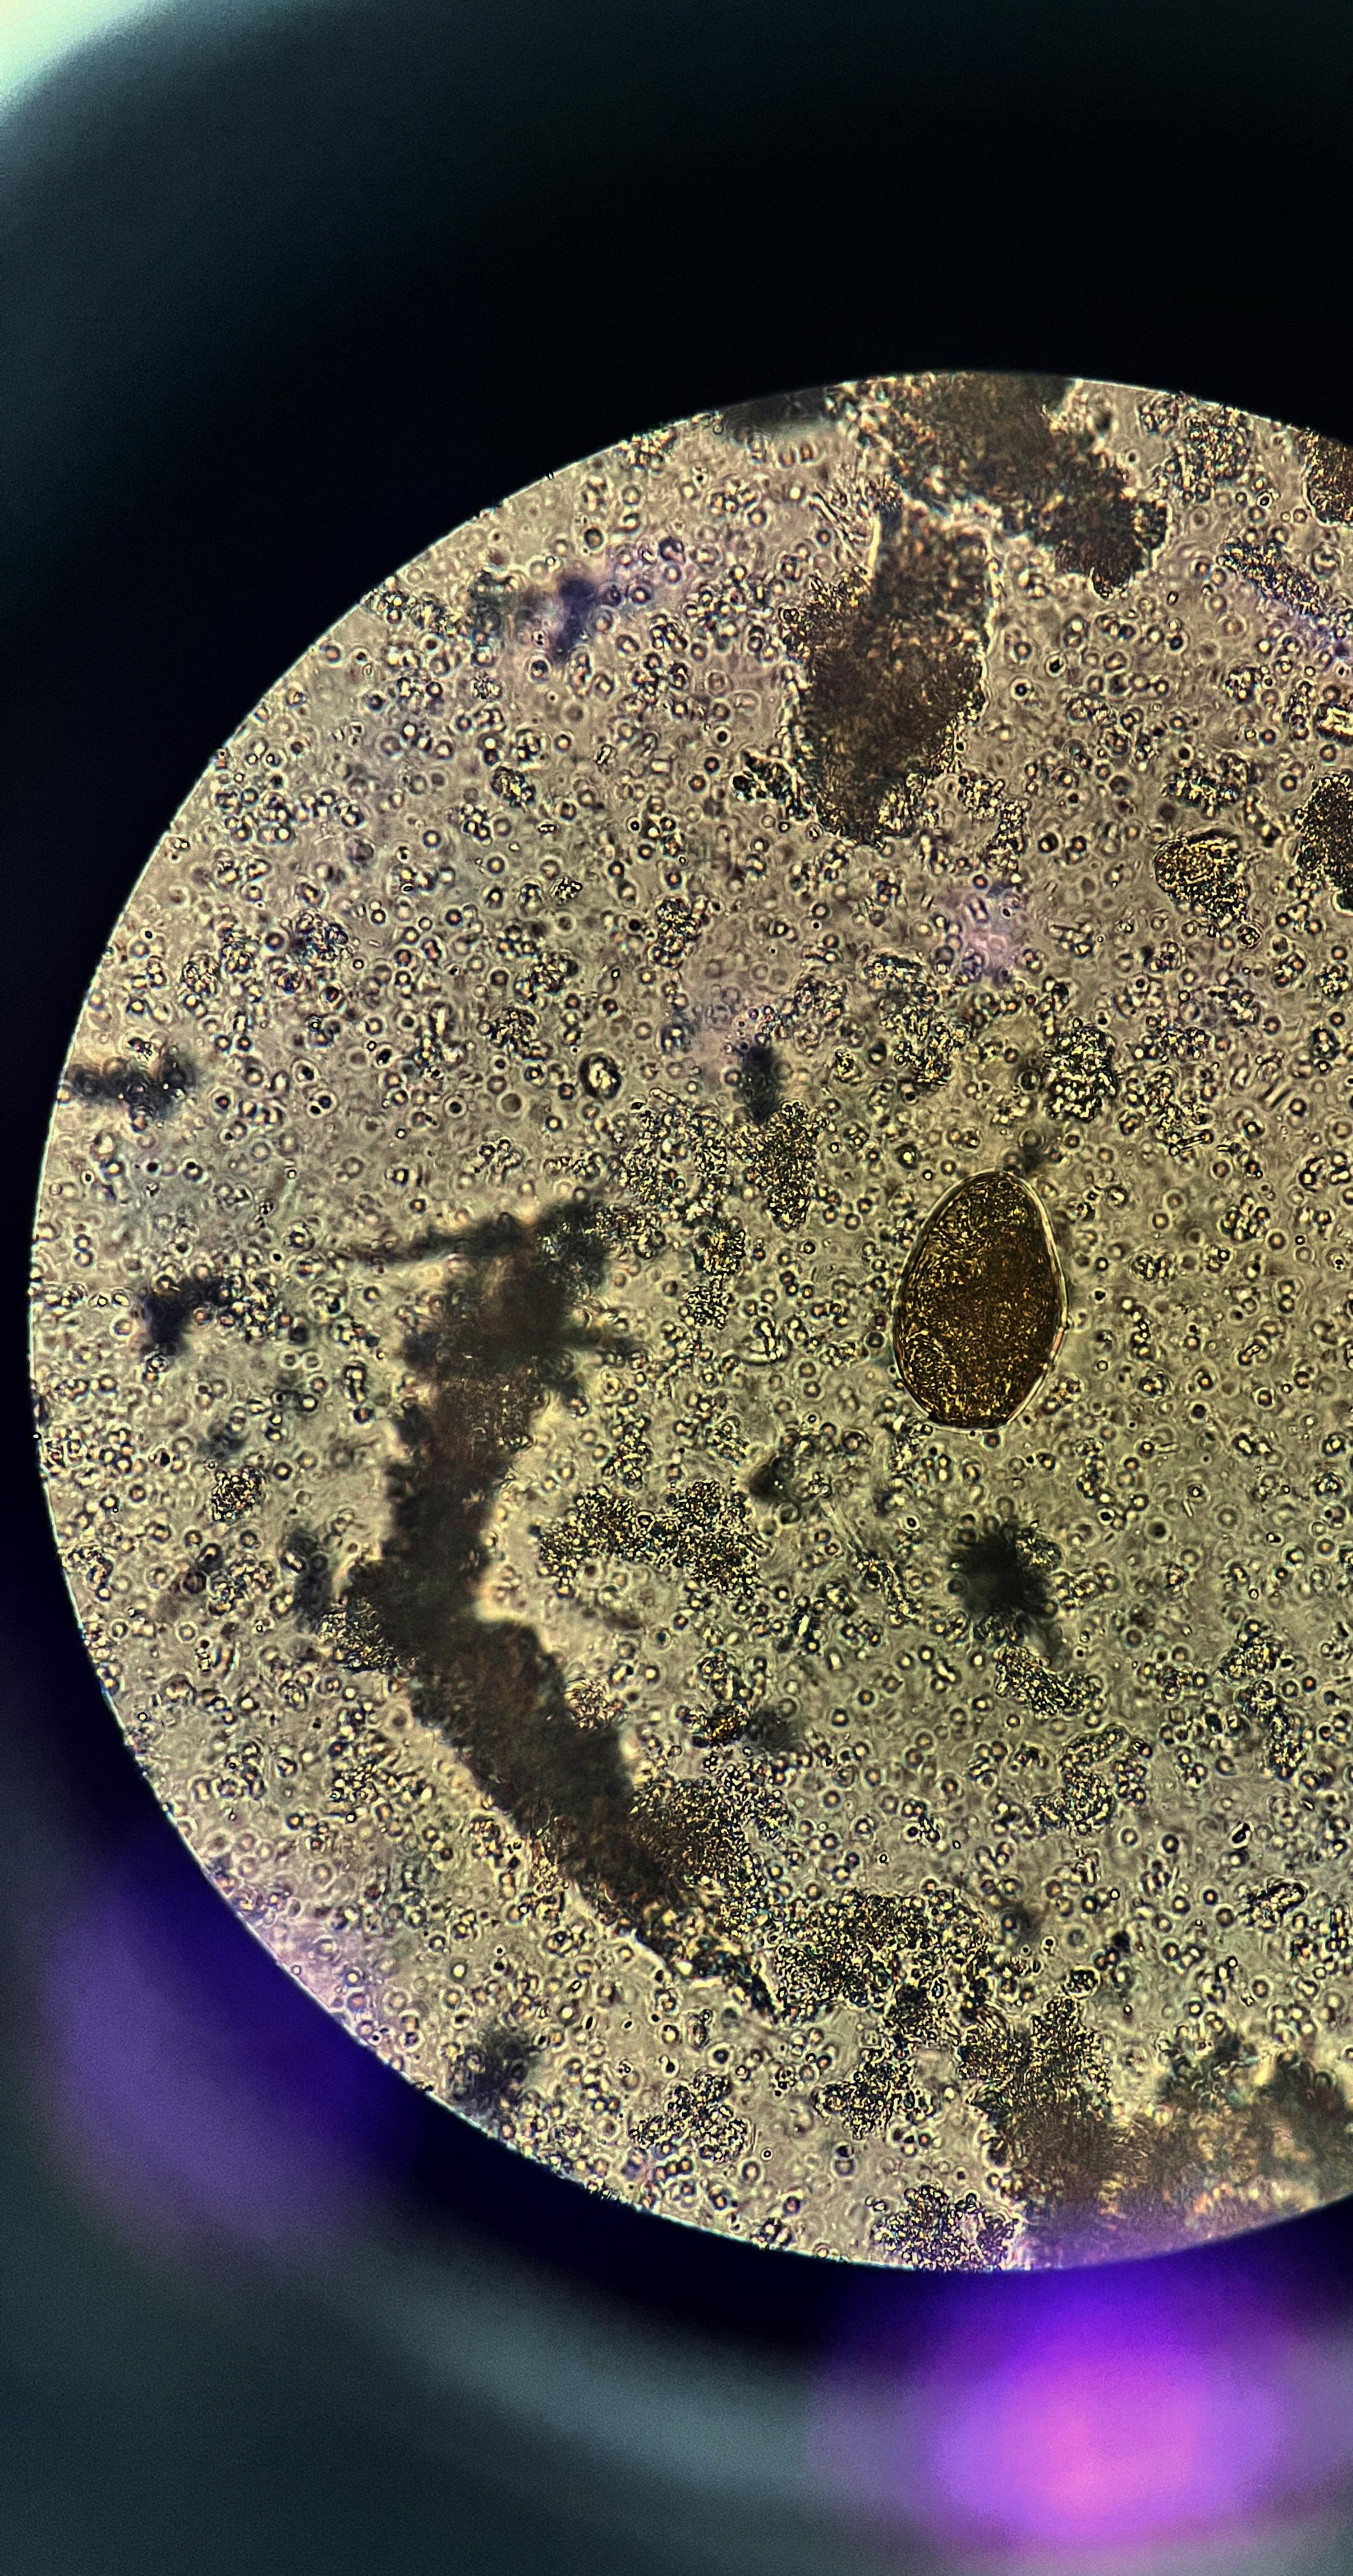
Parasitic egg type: Paragonimus spp